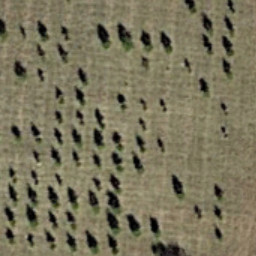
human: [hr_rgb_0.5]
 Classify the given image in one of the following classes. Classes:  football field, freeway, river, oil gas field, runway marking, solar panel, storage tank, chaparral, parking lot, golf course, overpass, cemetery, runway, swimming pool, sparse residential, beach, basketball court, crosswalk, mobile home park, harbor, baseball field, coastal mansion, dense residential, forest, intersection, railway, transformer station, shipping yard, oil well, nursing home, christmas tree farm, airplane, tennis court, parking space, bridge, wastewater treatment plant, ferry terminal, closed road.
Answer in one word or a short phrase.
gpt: christmas tree farm